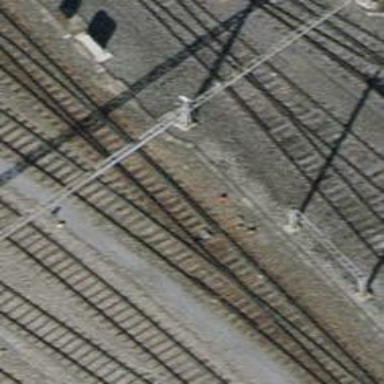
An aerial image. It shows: Railway switch.